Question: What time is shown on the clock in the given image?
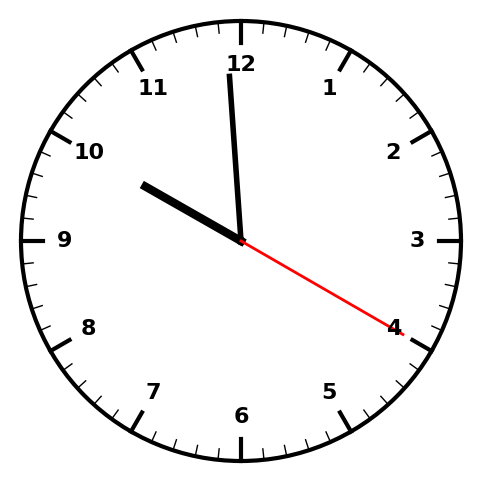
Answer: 09:59:20